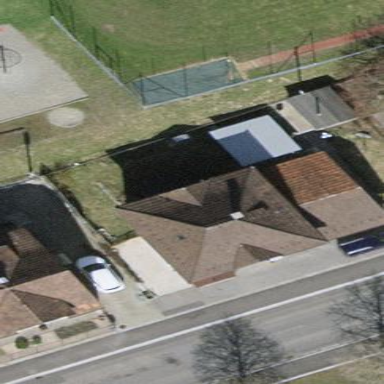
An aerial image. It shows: Detached building.